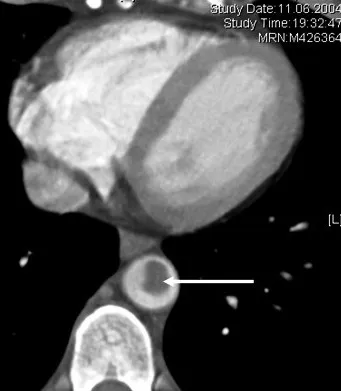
Thoraco-abdominal CT-scan image showing the thrombus in the thoracic aorta (arrow).
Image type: radiology (ct)